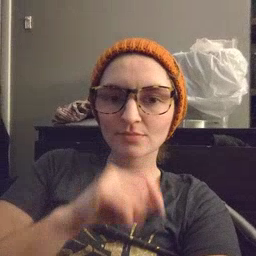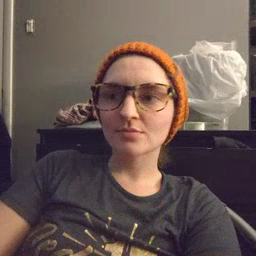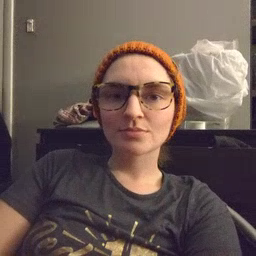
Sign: bird